Field crop: maize
Growth stage: 2
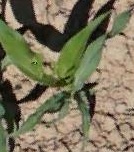
Species: maize